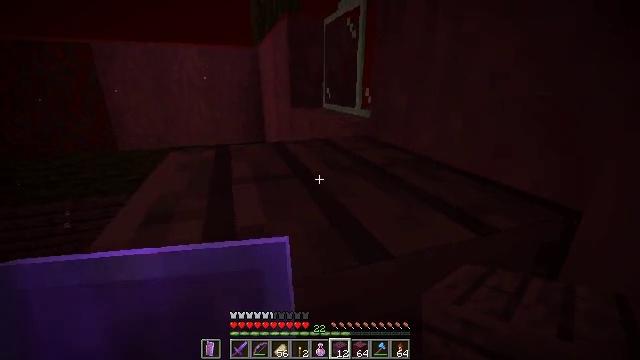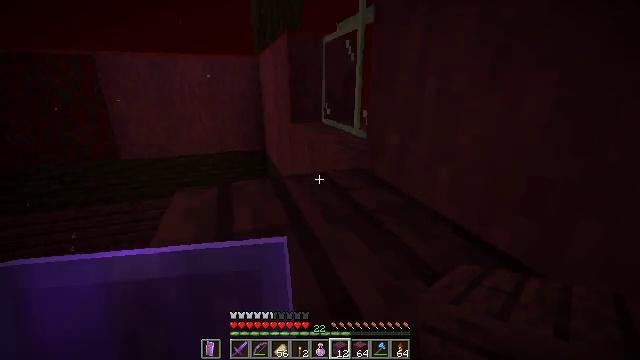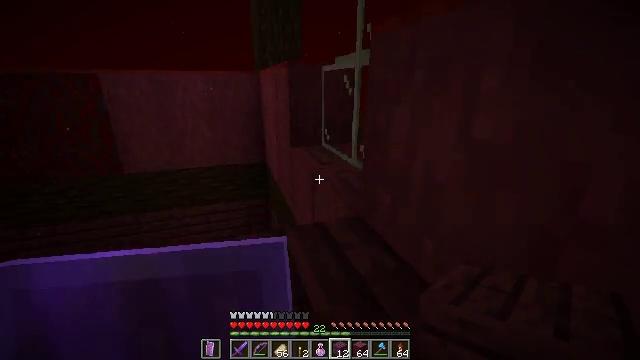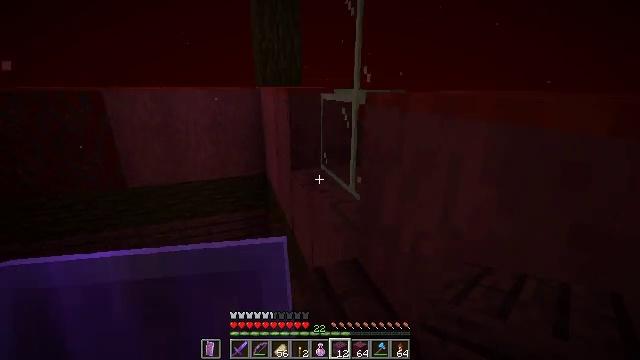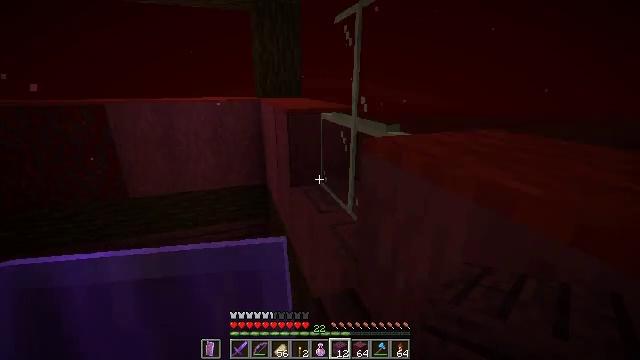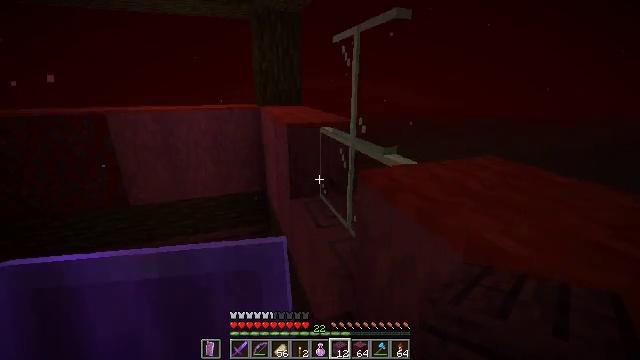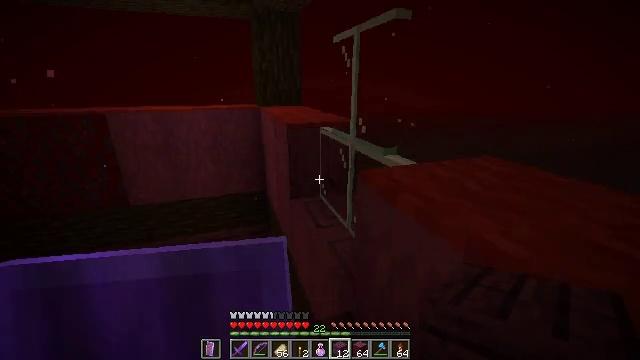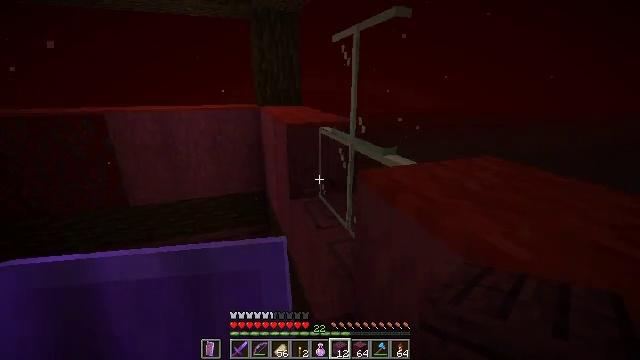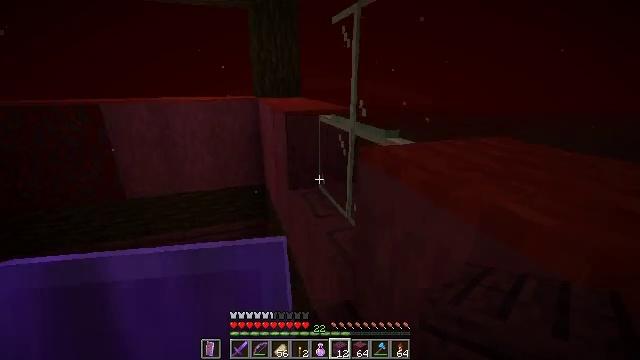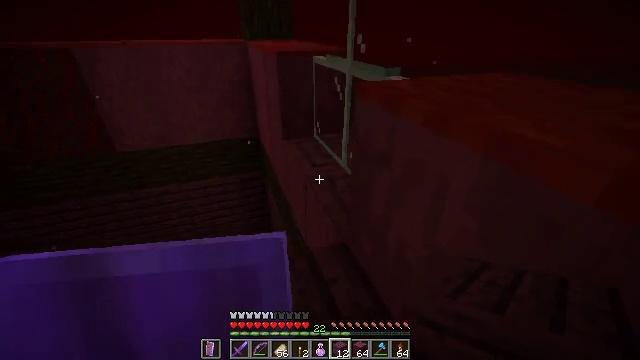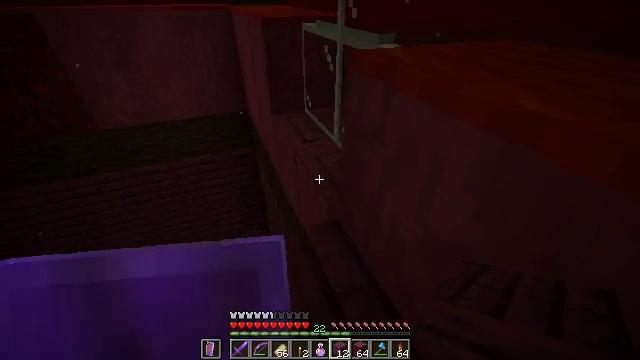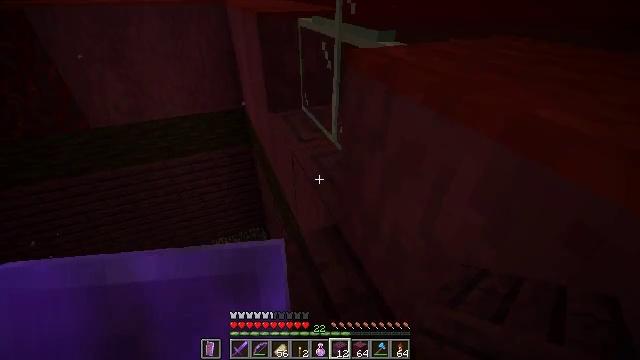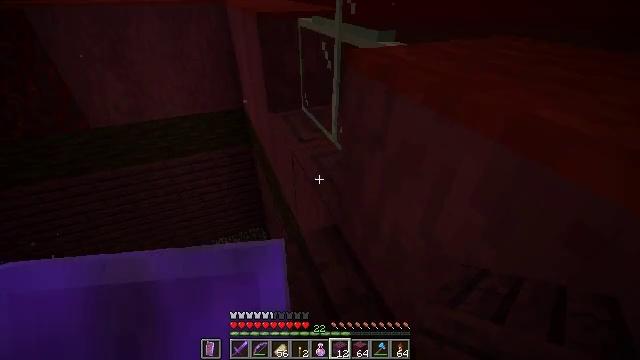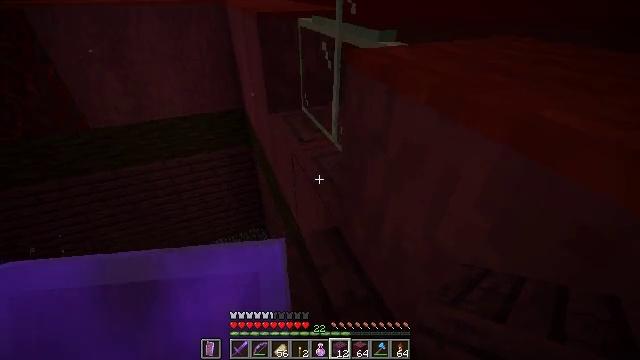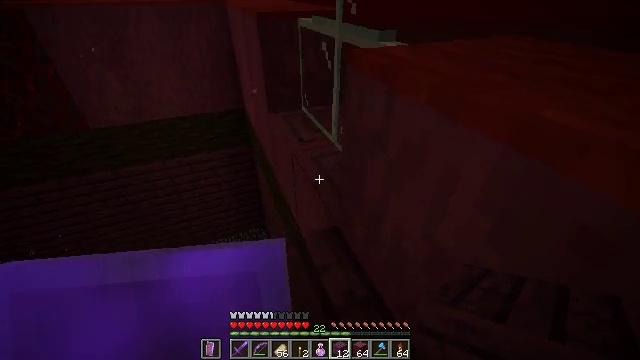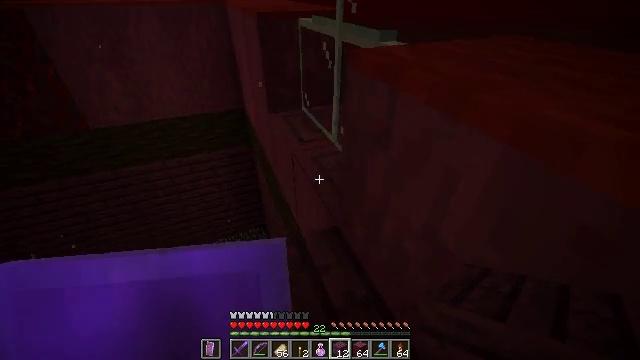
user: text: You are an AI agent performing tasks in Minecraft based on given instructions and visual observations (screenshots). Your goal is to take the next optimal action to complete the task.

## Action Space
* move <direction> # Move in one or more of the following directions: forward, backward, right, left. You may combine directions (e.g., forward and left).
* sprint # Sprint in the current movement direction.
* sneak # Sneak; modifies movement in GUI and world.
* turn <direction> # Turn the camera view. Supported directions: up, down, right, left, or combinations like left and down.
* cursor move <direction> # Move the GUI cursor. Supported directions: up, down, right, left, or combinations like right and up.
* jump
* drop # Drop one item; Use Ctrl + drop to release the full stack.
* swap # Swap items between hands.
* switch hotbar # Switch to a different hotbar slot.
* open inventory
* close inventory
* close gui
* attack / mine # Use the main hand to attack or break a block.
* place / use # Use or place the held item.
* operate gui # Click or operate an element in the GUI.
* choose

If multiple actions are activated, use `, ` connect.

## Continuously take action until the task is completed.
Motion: motion action
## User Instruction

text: Dig up the red carpet.
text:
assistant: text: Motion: move forward, sneak, jump
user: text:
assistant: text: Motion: move forward, sneak, jump
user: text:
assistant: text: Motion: move forward, sneak, jump
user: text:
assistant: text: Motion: move forward, sneak, jump
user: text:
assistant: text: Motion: move forward, sneak, jump
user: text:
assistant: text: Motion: move forward, sneak
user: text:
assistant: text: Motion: move forward, sneak
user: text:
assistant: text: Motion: move forward, sneak
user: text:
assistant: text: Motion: move forward, sneak, turn right and down
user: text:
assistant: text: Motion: move forward, sneak, turn right and down
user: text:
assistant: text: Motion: sneak
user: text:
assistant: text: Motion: sneak
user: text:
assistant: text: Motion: sneak
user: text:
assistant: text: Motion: sneak
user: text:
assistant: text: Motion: sneak
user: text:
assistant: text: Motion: sneak
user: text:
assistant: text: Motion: move left, sneak
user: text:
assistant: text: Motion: move left, sneak
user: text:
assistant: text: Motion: move left, sneak, turn right
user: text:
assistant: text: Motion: move left, sneak, turn right and up
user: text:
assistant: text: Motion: move left, sneak, turn right and up
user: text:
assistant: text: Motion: sneak, turn right and up
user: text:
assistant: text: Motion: sneak, turn right
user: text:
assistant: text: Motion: sneak
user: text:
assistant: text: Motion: sneak
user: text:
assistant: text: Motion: sneak
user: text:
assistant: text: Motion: sneak
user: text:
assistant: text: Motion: sneak
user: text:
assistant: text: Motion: sneak
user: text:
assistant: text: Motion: sneak